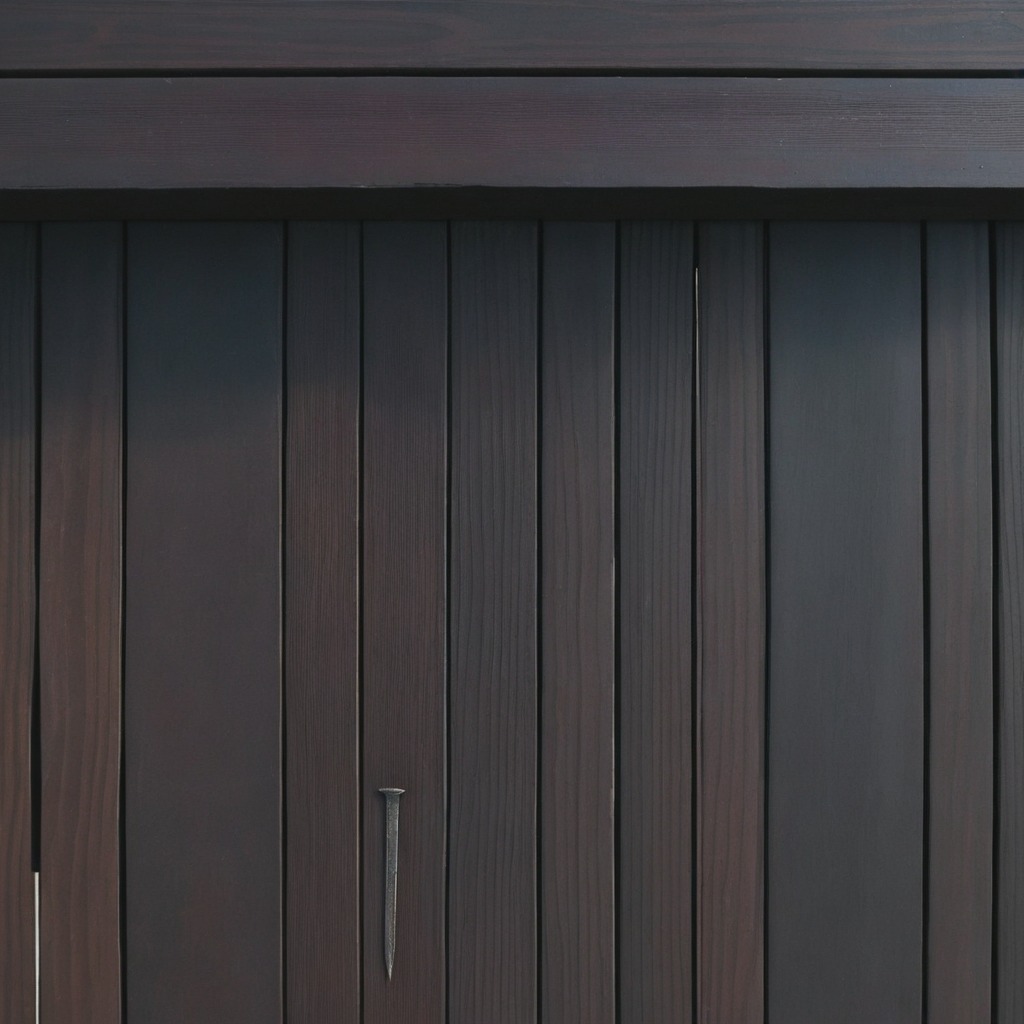
An iron nail is lying on the wooden table.